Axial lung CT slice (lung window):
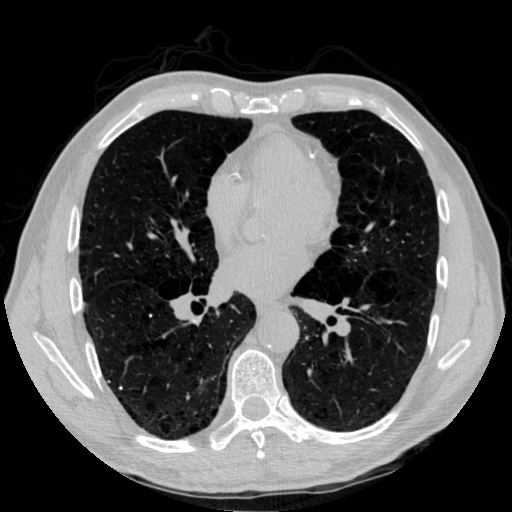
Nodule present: no